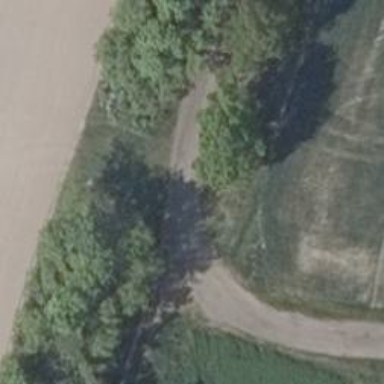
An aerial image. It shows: Compacted grade1 track road.